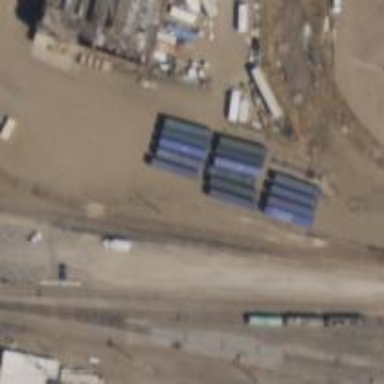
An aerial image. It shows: Railway siding with rails.